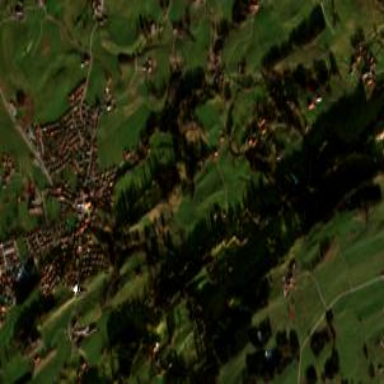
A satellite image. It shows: Small hamlet.